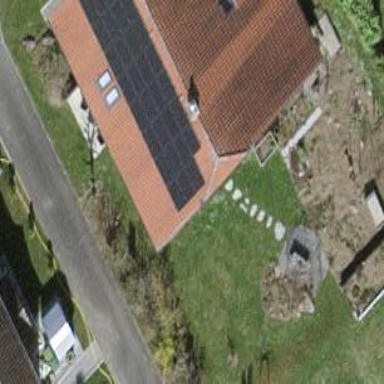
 consisting of solar photovoltaic panels."